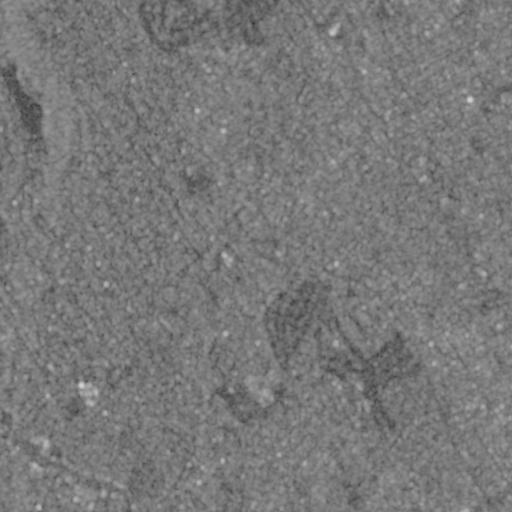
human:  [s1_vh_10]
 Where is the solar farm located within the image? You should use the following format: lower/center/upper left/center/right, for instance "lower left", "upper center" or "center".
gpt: The solar farm is located in the lower center of the image.
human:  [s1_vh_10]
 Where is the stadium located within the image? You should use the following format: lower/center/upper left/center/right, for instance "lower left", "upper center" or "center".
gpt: The stadium is located in the lower center of the image.
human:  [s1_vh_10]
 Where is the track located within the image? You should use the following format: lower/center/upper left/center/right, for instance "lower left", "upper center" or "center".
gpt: The track is located in the lower center of the image.
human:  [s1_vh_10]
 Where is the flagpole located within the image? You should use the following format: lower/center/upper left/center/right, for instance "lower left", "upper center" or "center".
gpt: The flagpole is located in the upper right of the image.
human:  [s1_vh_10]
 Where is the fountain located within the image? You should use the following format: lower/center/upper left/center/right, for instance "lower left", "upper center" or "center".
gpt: The fountain is located in the center right of the image.
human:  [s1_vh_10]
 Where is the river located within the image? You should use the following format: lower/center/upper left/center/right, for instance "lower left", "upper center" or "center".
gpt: The river is located in the upper left of the image.
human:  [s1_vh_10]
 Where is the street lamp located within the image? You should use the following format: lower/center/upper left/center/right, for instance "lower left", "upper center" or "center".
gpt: The street lamp is located in the upper right of the image.
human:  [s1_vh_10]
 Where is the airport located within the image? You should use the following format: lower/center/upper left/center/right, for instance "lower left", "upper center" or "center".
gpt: There is no airport in the image.

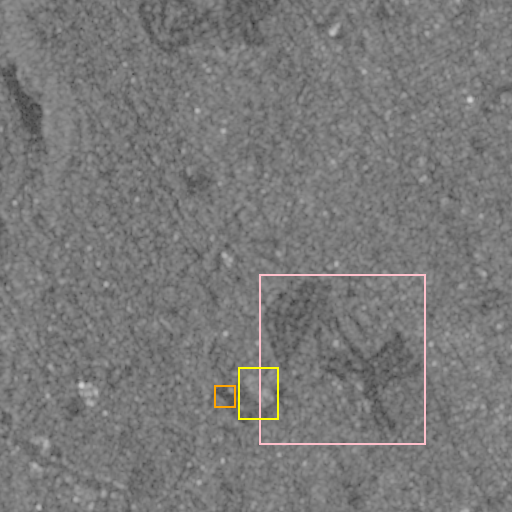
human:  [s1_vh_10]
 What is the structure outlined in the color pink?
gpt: The structure outlined in pink is a park.
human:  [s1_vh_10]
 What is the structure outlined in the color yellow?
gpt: The structure outlined in yellow is a parking lot.
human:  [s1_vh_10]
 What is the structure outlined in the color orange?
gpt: The structure outlined in orange is a stadium.
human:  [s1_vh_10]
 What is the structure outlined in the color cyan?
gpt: There is no cyan outline.